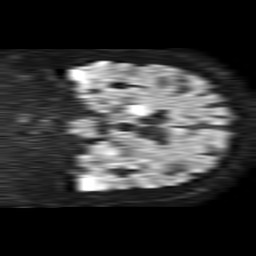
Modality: TRACE
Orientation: coronal
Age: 73
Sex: male
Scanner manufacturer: philips
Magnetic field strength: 1.5 T
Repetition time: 4.6 s
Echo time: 0.08631 s